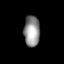
Tissue: lung
Cell type: Endothelial cells
Senescence score: 0.6186
Nuclear area (px): 476
Mean DAPI intensity: 147.277